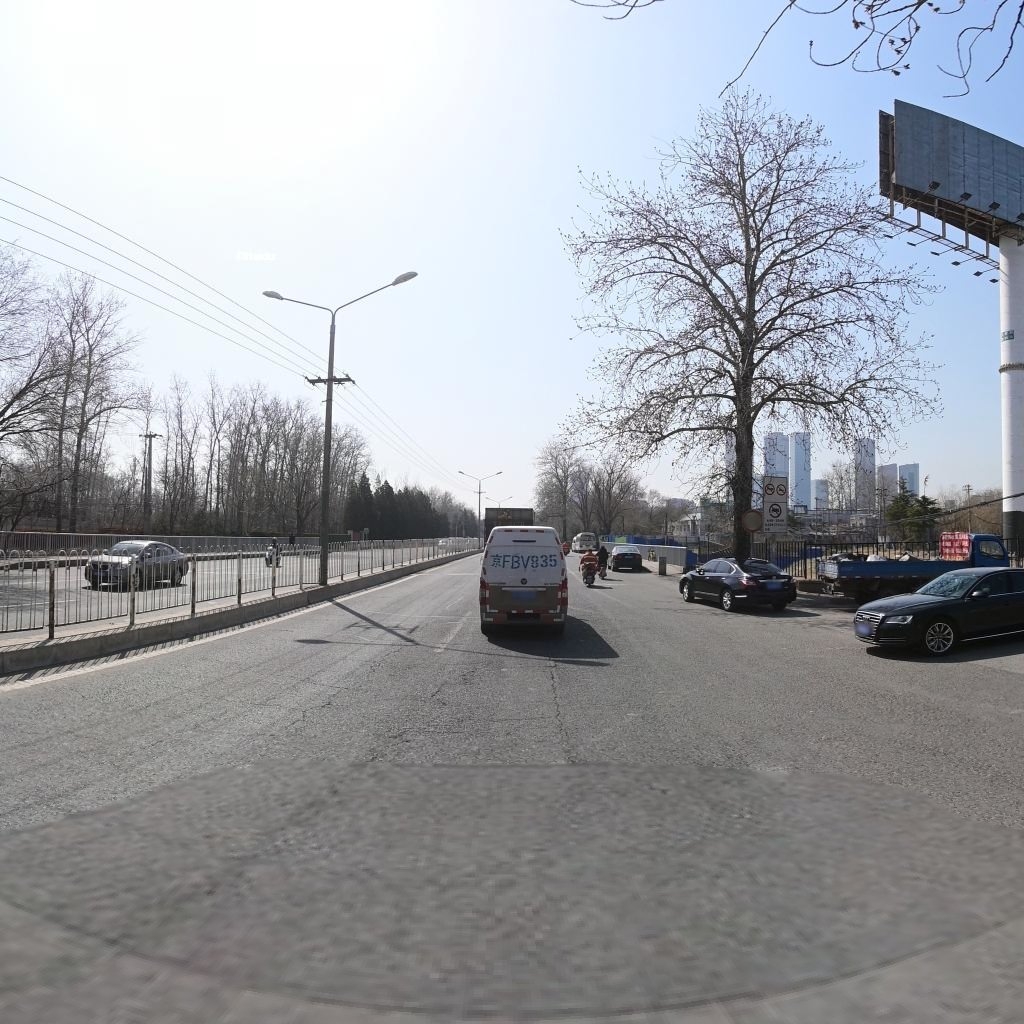
Region: Chaoyang
Road damage annotations: alligator crack